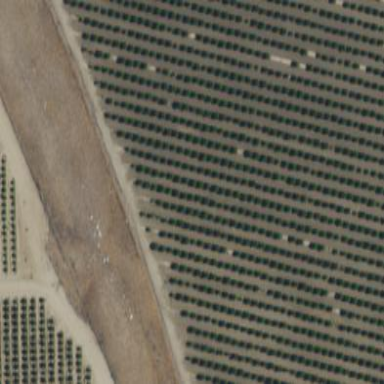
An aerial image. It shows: Orchard.